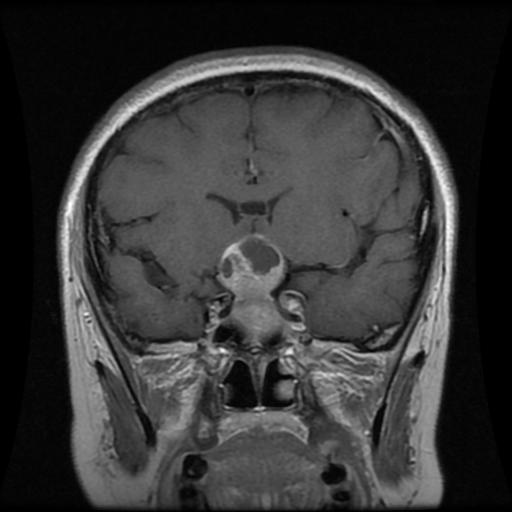
Label: pituitary